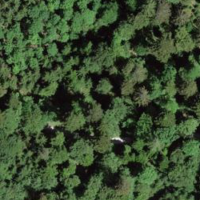
EUNIS habitat code: 44
Species observed at this site:
Chrysogaster solstitialis